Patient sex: M
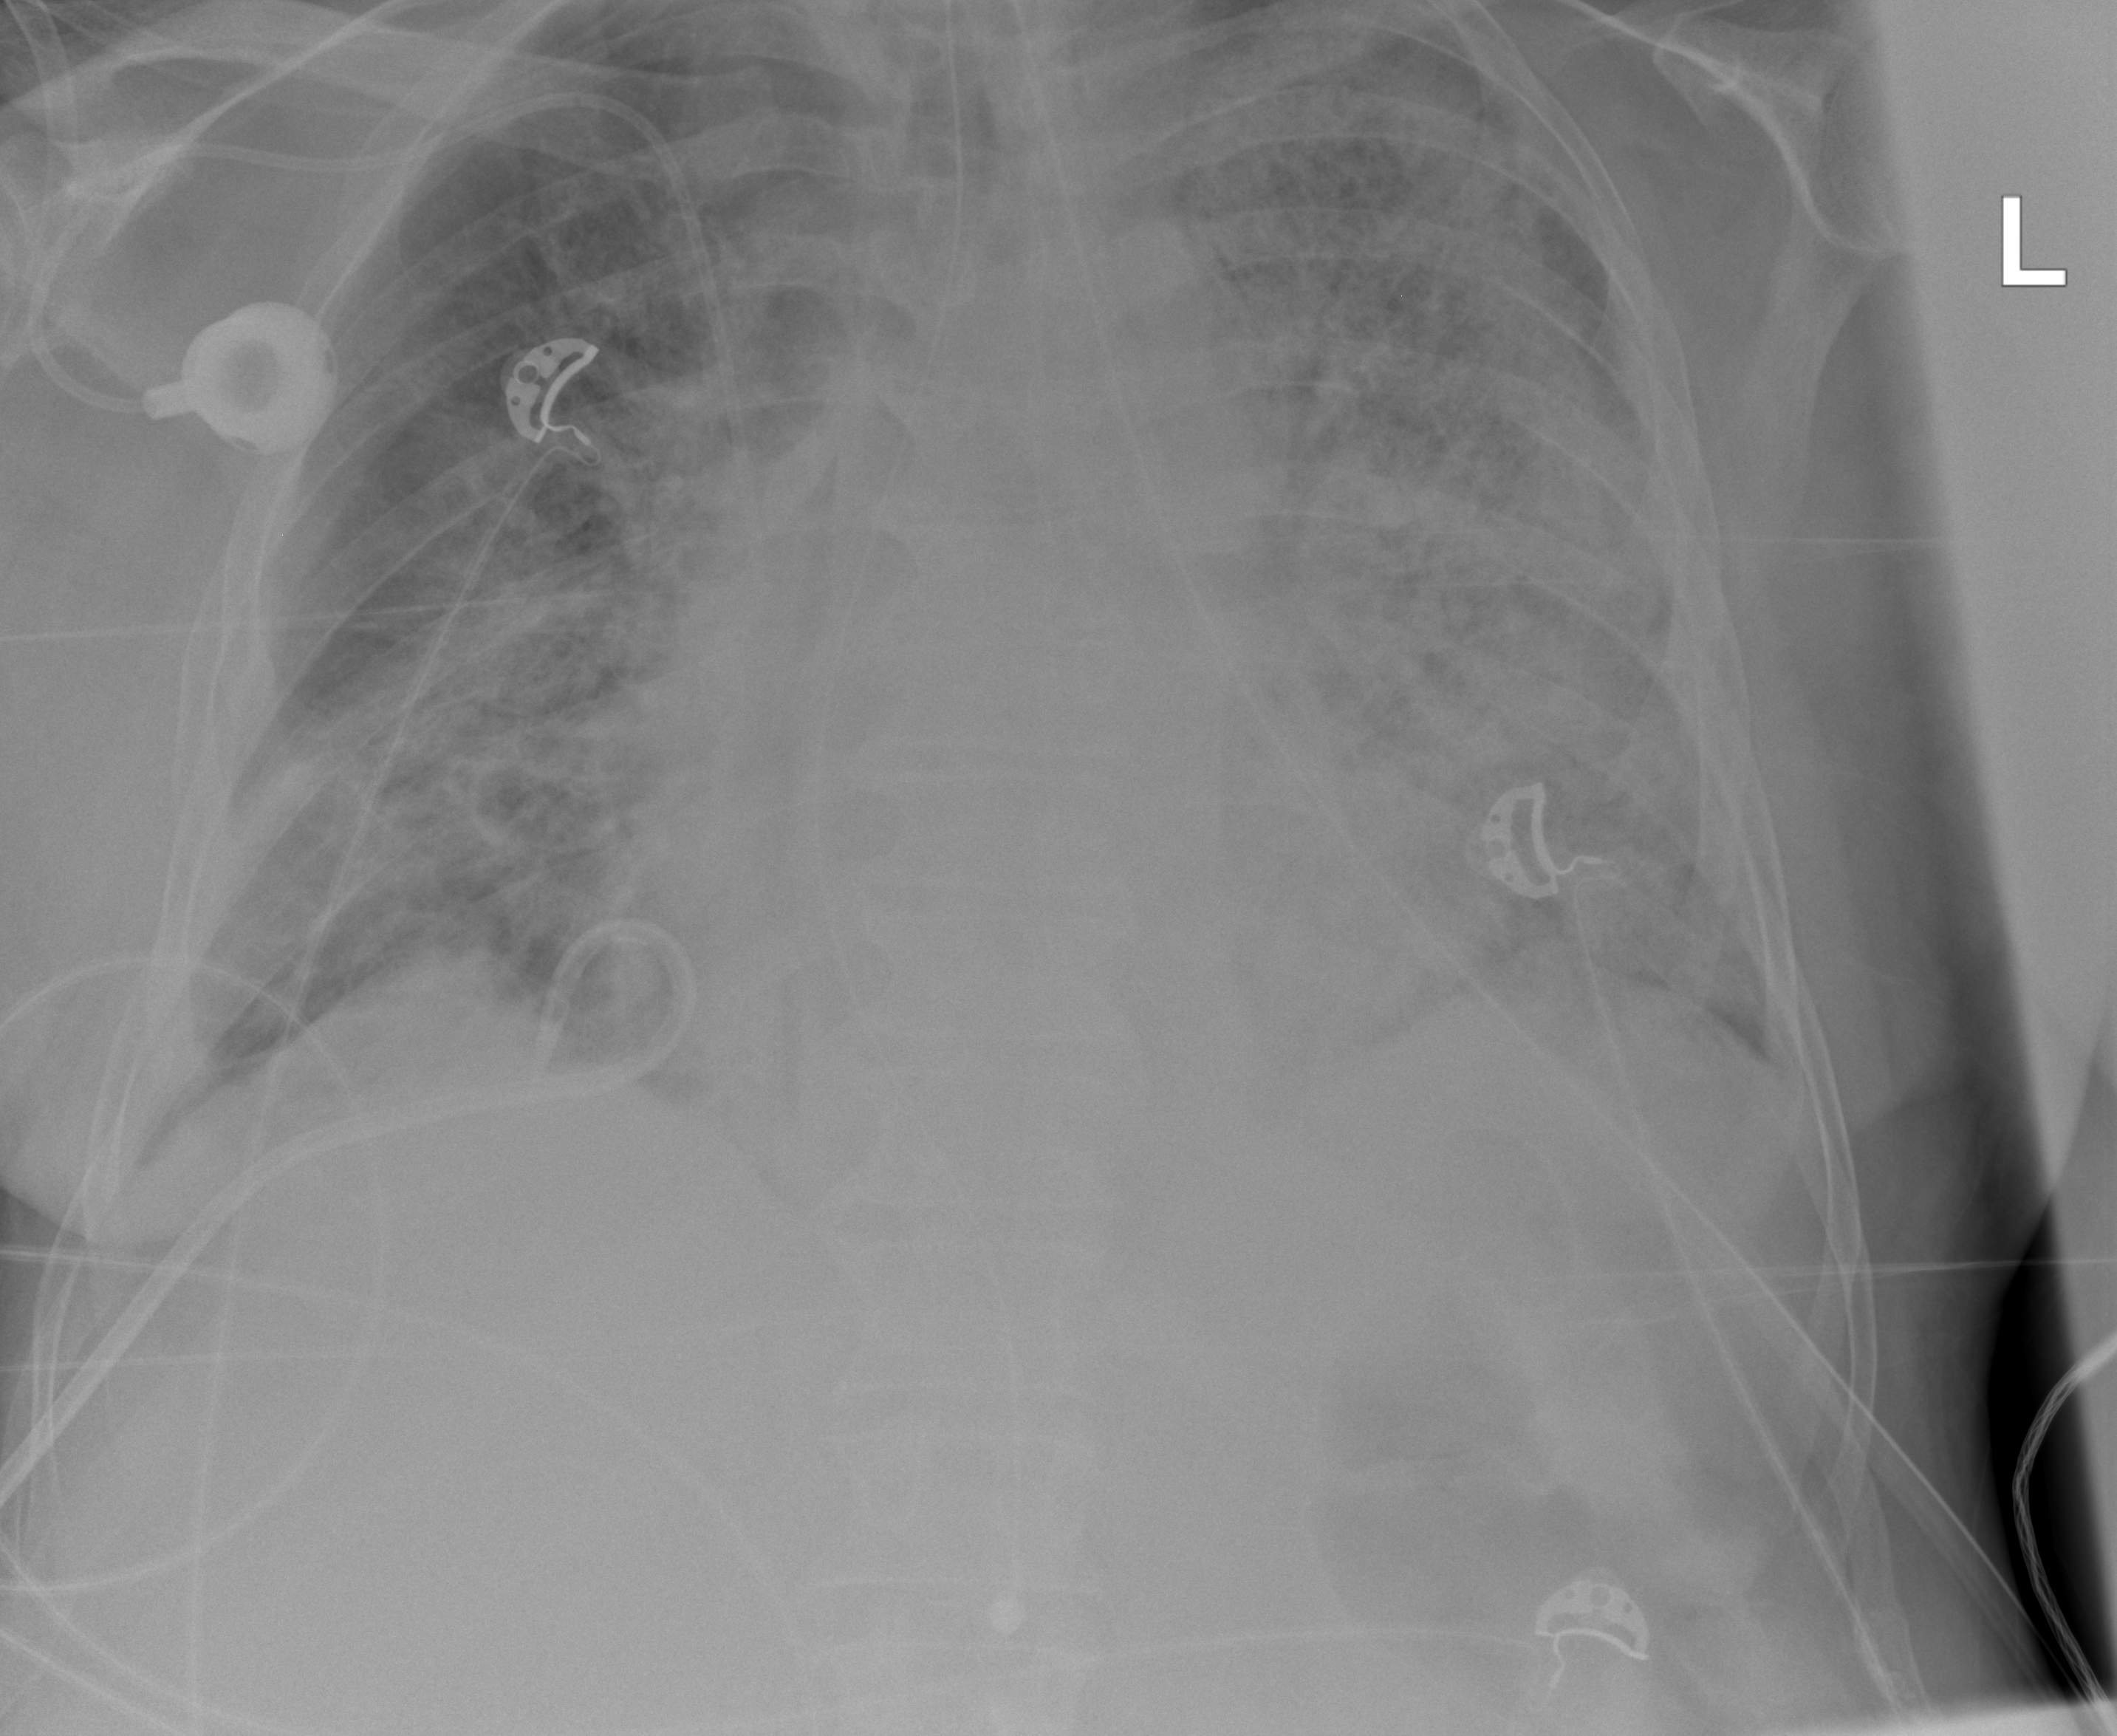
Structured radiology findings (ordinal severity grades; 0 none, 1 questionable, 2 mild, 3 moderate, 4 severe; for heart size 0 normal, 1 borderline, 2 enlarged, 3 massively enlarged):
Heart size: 1
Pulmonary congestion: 2
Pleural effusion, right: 2
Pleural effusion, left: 2
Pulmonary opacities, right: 2
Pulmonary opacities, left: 4
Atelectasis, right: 2
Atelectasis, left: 3